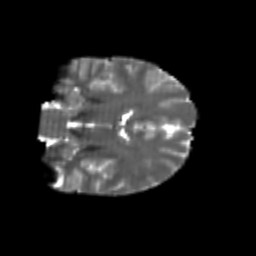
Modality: T2w
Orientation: coronal
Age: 20
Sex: male
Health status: healthy
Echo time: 0.074 s